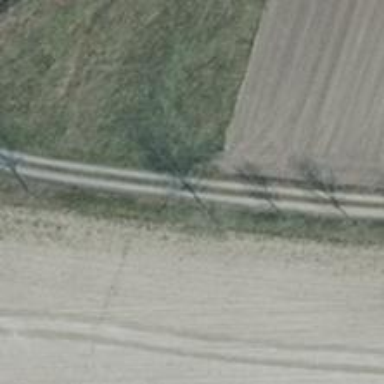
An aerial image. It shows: Avenue lined with trees.